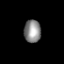
Tissue: prostate
Cell type: T cells
Senescence score: 0.3404
Nuclear area (px): 375
Mean DAPI intensity: 137.24